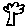
Label: tree